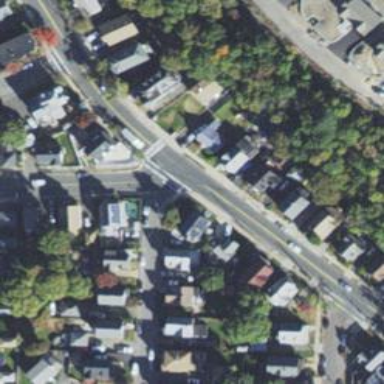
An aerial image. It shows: Marked road crossing.